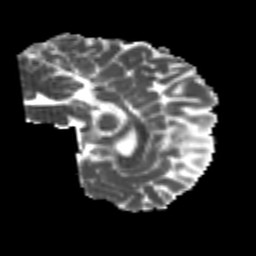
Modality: MD
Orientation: sagittal
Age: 20
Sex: male
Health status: healthy
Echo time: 0.074 s